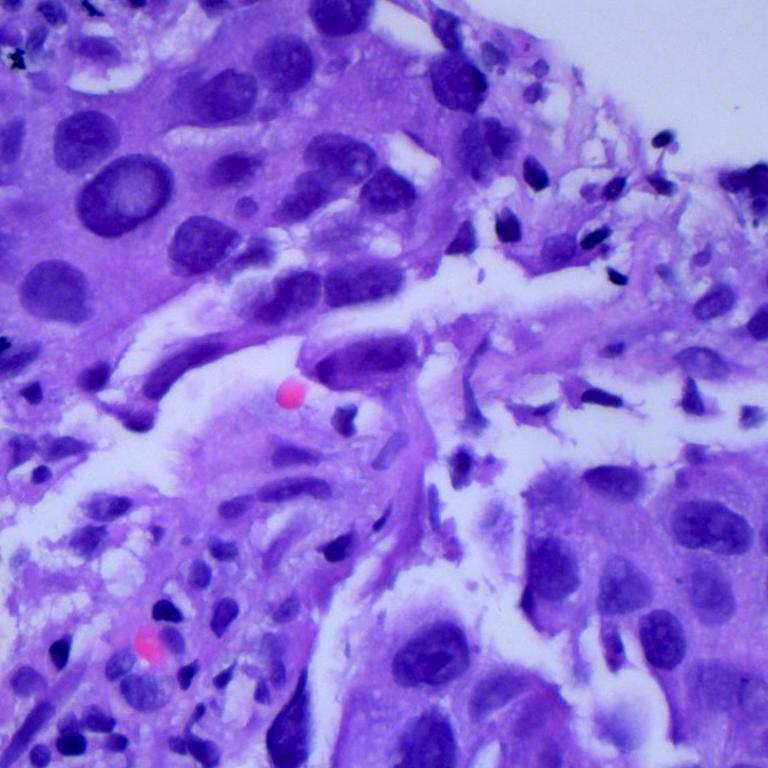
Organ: lung
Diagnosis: adenocarcinomas